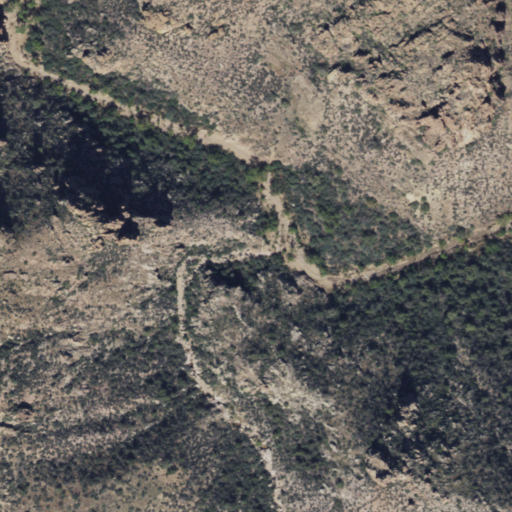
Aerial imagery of valley in Arizona named Goat Canyon containing only shrub